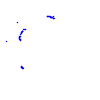
Particle: kaon